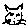
Label: cat